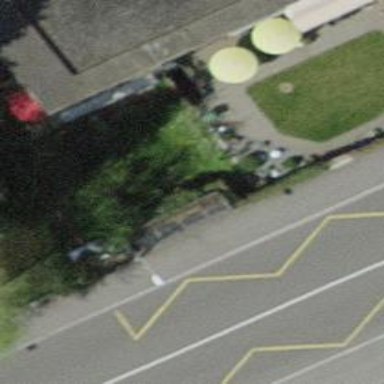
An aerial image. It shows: Bus stop with shelter. It is platform for public transport.